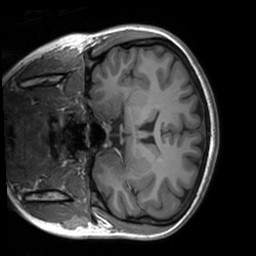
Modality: T1w
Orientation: coronal
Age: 20
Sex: female
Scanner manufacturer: siemens
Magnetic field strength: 3 T
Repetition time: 1.9 s
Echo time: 0.00226 s